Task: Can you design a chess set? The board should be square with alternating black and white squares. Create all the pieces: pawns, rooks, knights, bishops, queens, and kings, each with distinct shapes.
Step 2624:
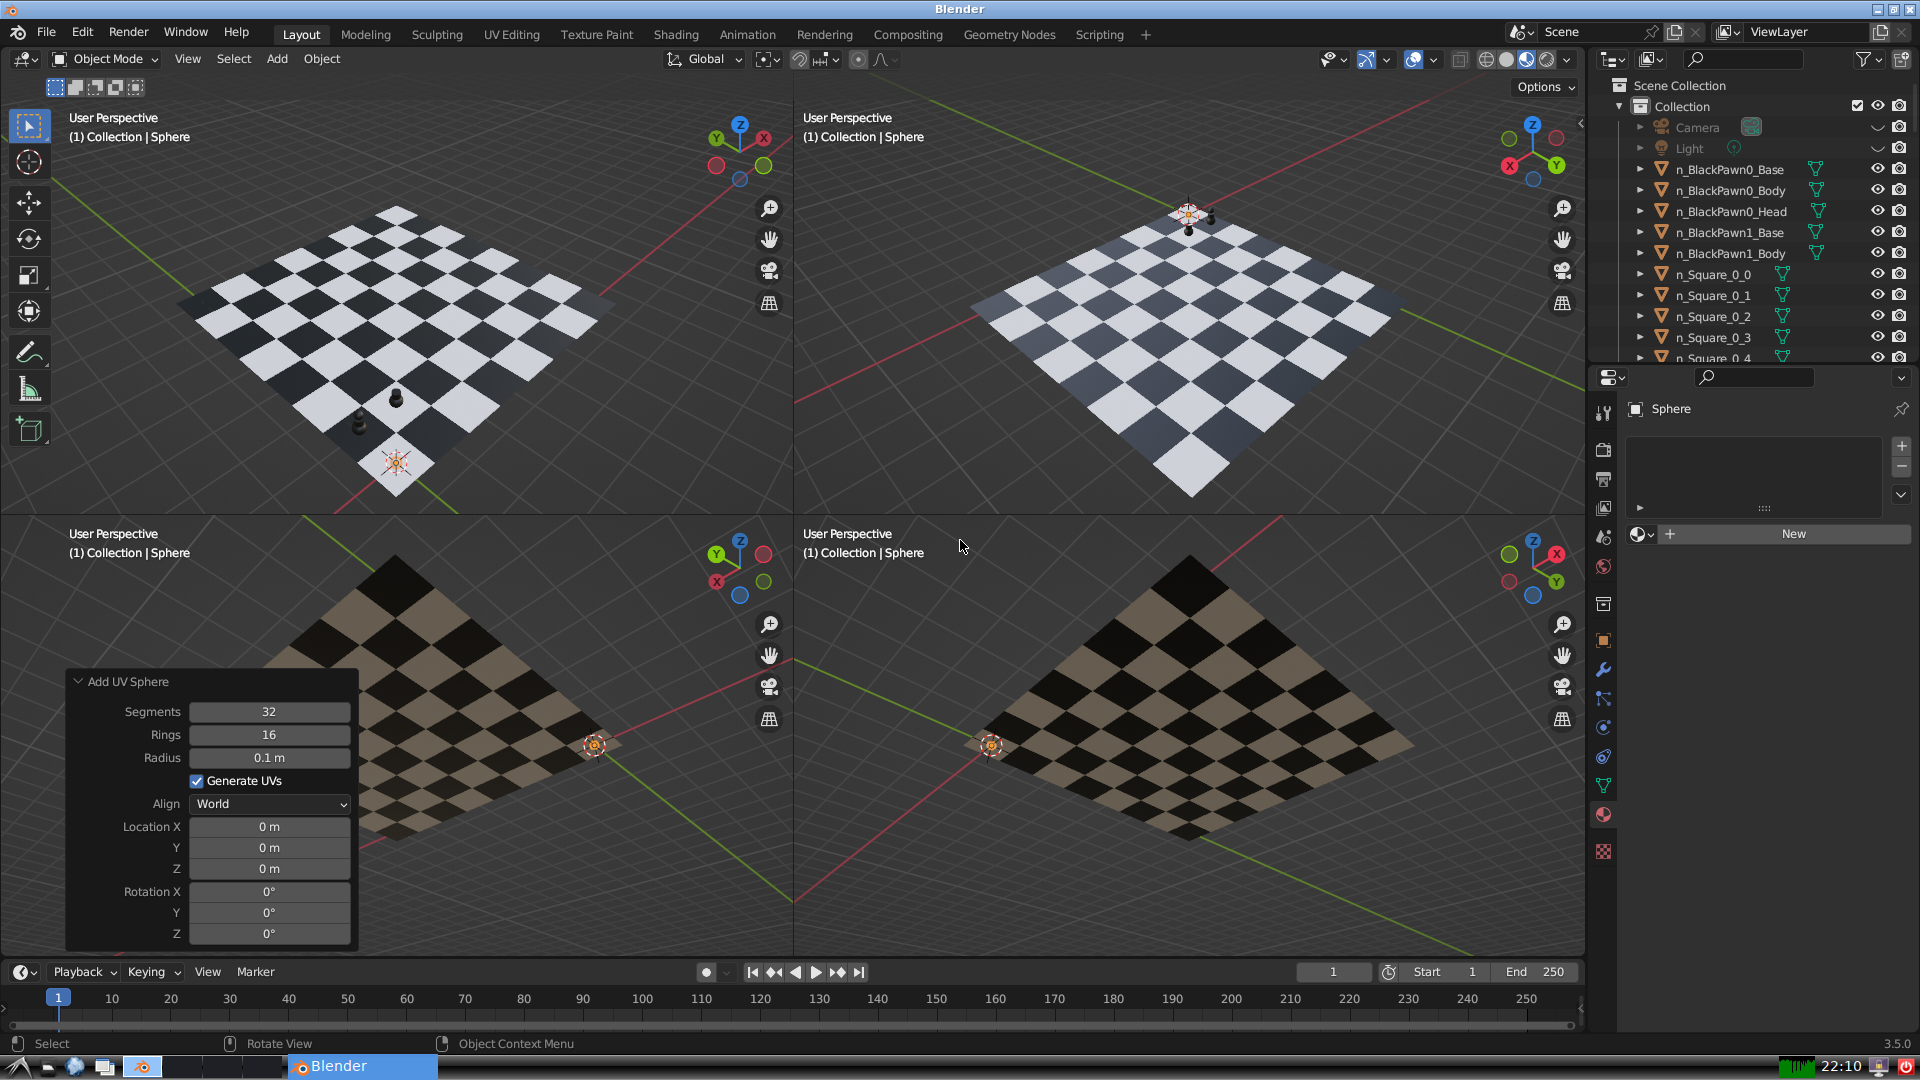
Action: {"key_press": ['Ctrl, Home']}